Question: Delphi XE2 update 3, Windows 7.
I have a memo, it's cursor is 'crIBeam'. But when I move a mouse over the memo the cursor changes to 'crDefault' and back. The swap repeats vary fast. I took a picture with the 'crDefault' cursor but 'crIBeam' must be instead.

How to prevent that behaviour?
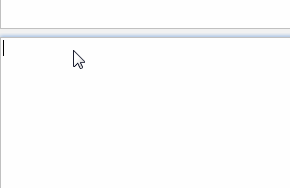
Answer: Be aware that XE2 Update 4 is due very soon.
Release notes are available here
<URL>
The notes refer to multiple updates, especially FMX controls, and TMemo is specifically mentioned.
It may be worth your while waiting for this release before you spend too much more time 'debugging' this.